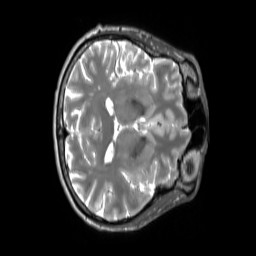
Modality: T2w
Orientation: axial
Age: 42
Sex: male
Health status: ill
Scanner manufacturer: siemens
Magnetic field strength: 3 T
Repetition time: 2.8 s
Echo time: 0.326 s